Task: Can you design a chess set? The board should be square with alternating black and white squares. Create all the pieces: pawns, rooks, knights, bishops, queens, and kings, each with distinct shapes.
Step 5137:
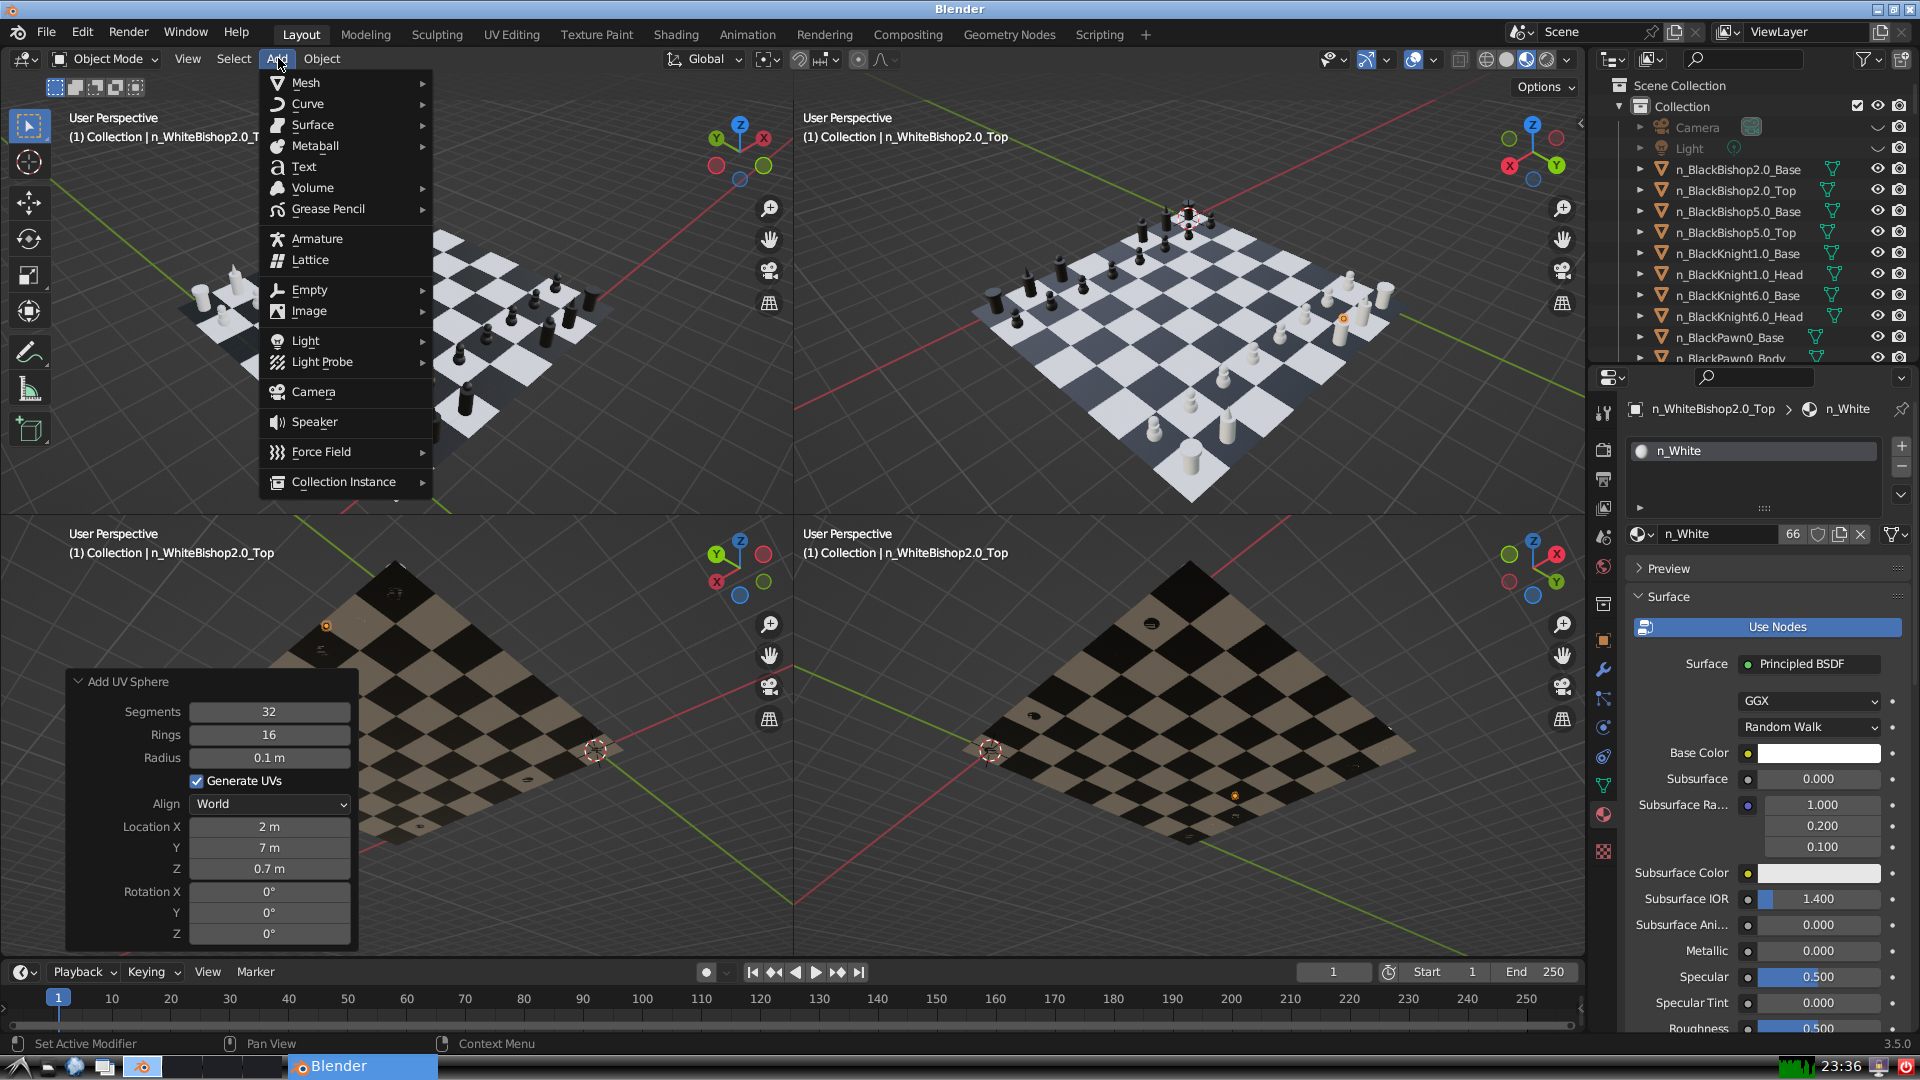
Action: {"mouse_move": [304, 84]}